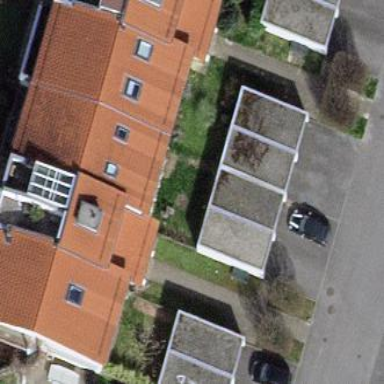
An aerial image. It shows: Garden enclosed by fence.